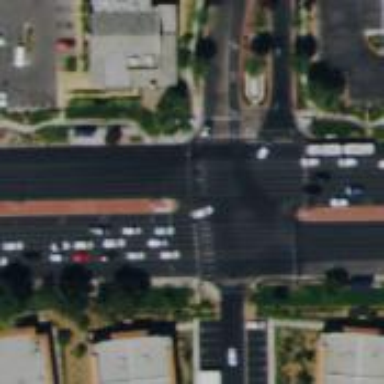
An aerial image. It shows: Solid stop line on the road marking.